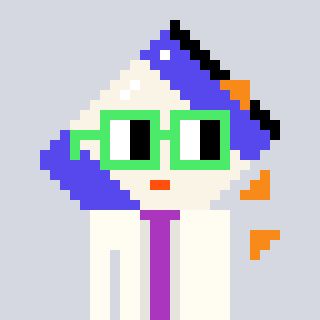
a pixel art character with square light green glasses, a chips-shaped head and a grayscale-colored body on a cool background